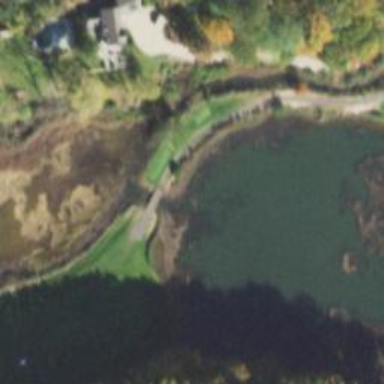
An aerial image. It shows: Bridge over path used as golf cartpath.